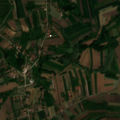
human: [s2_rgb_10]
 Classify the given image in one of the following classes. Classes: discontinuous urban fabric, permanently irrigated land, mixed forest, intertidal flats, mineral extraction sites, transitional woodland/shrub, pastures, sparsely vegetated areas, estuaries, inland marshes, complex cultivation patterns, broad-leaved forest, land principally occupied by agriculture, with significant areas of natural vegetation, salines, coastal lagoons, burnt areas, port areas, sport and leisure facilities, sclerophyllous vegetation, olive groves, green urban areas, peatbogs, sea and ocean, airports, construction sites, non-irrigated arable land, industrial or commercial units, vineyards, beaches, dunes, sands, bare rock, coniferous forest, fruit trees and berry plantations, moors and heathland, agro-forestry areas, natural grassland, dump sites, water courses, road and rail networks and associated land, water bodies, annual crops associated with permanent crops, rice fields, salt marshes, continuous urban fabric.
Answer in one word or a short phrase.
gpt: non-irrigated arable land, complex cultivation patterns, land principally occupied by agriculture, with significant areas of natural vegetation